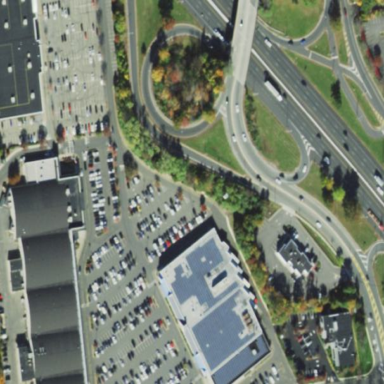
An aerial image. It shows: Mall.